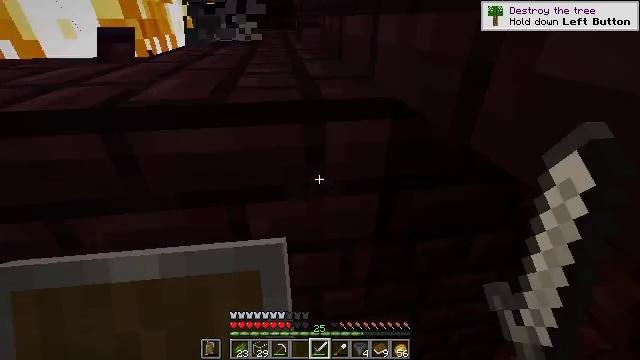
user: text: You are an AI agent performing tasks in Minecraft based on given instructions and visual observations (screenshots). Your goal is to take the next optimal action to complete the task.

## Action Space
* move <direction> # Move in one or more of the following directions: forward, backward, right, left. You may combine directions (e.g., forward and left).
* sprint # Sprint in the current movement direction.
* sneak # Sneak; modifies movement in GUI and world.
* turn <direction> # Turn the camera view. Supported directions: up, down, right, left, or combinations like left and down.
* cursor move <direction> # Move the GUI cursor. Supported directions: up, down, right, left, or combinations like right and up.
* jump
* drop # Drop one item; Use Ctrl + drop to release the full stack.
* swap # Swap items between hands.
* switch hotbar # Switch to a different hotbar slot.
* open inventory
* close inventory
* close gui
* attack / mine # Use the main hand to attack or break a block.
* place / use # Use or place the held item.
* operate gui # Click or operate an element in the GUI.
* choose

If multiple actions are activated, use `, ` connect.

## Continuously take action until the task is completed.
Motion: motion action
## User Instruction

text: Put out the fire.
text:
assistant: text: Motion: attack / mine